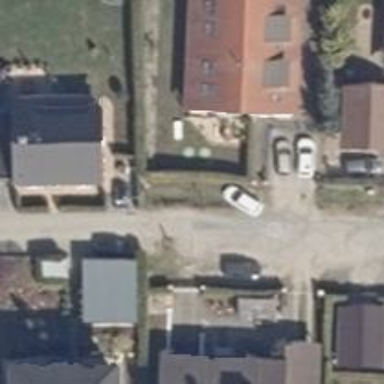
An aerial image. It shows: Residential road with compacted surface.